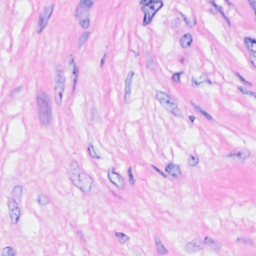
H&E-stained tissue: Breast